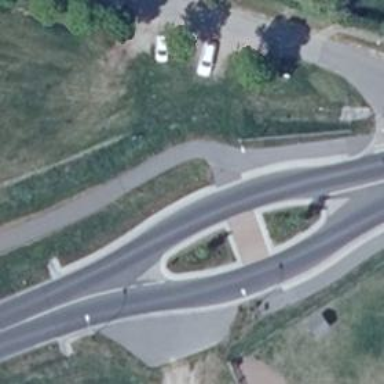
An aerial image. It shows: Traffic calming island.